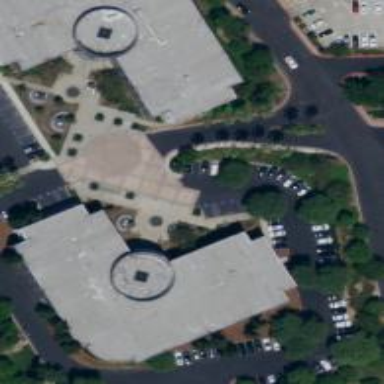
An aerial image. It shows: Office building.